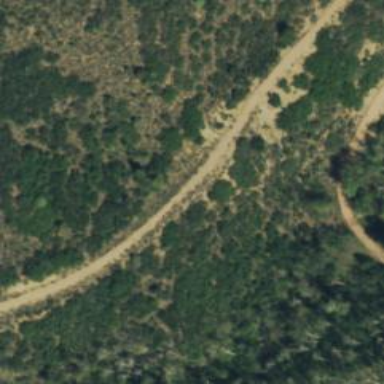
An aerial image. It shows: Abandoned railway track.